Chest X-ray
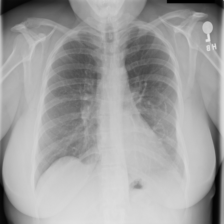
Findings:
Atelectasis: negative
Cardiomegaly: negative
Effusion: negative
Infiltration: negative
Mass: negative
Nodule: negative
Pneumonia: negative
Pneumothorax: negative
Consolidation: negative
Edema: negative
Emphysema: negative
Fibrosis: negative
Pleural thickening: negative
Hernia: negative